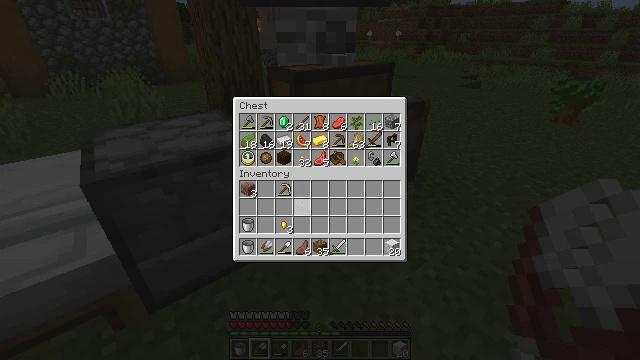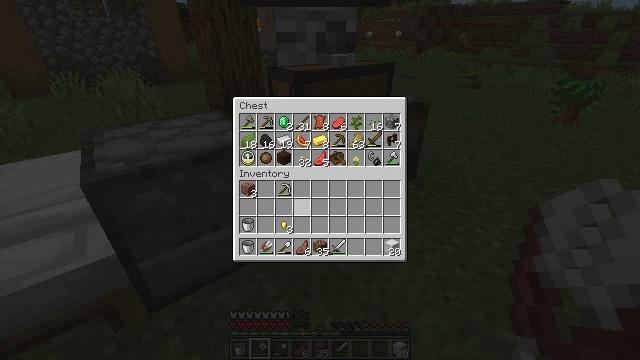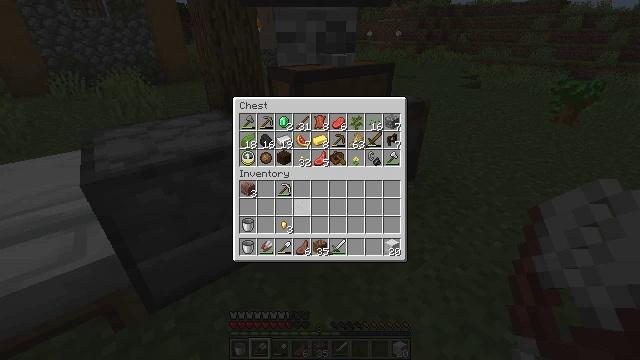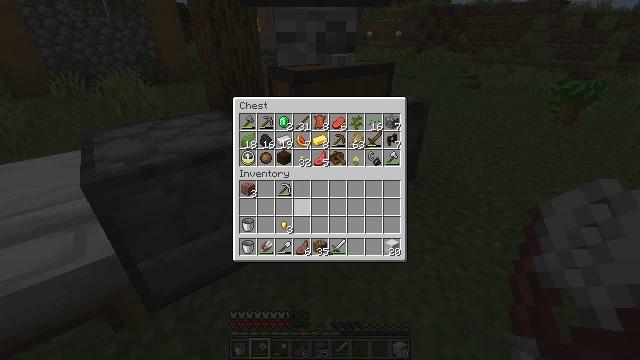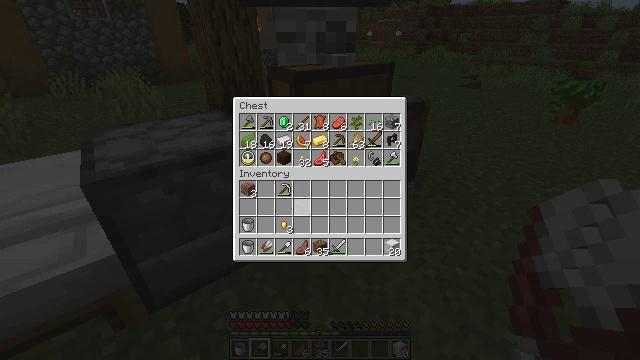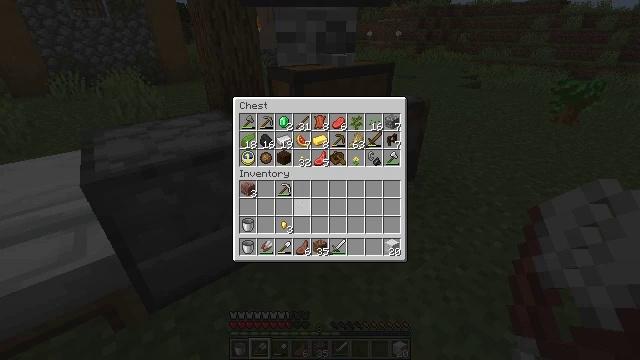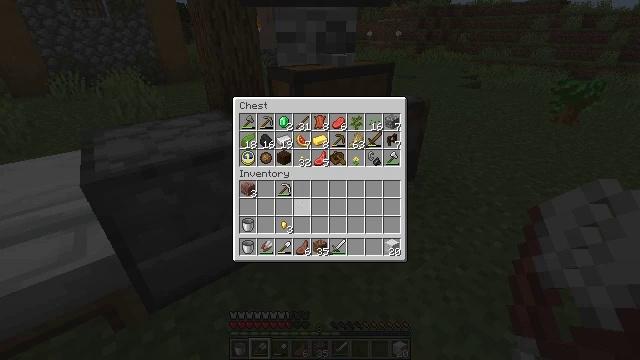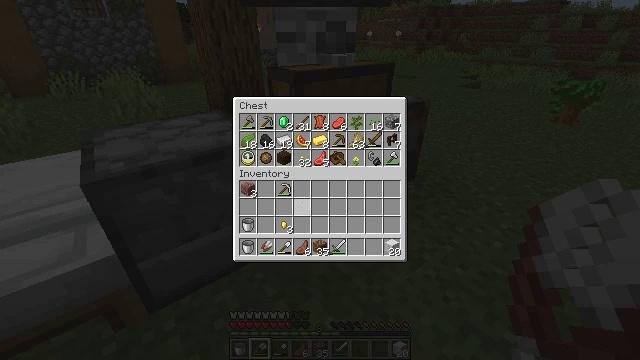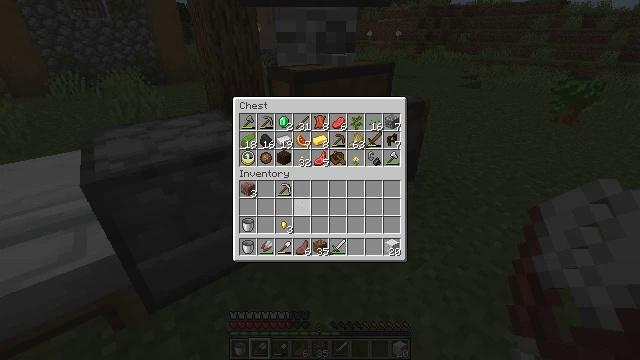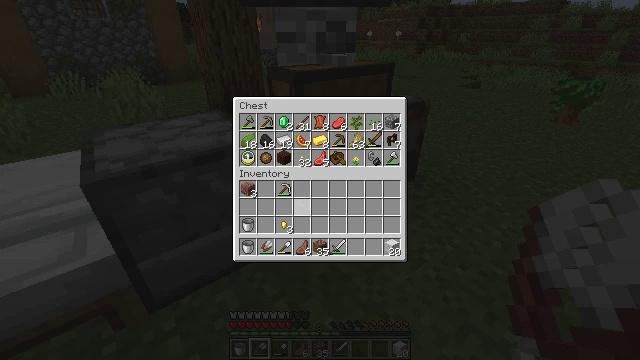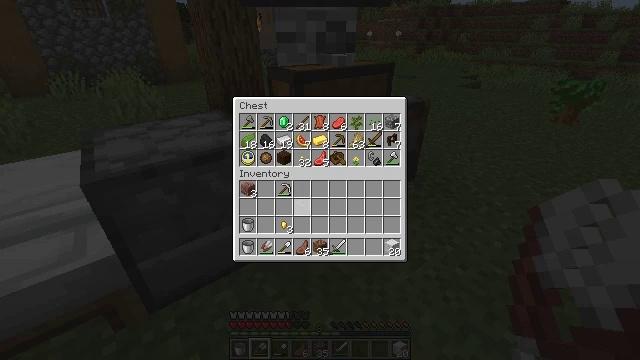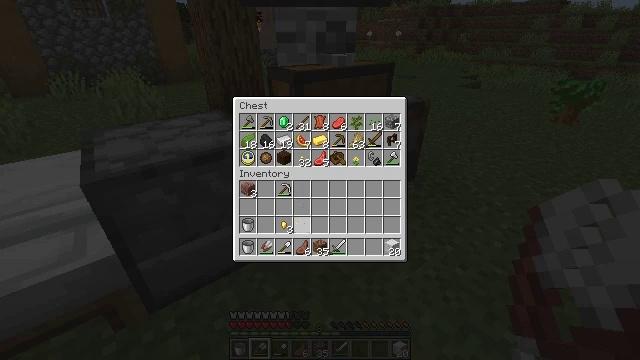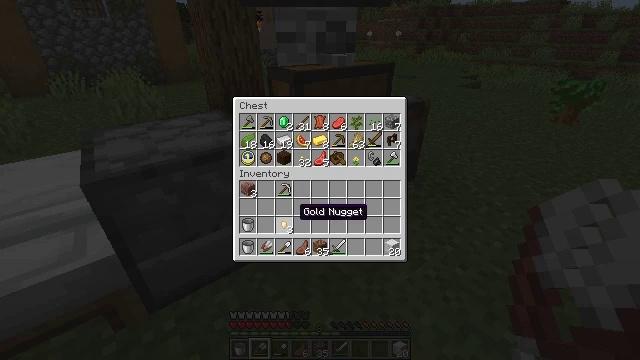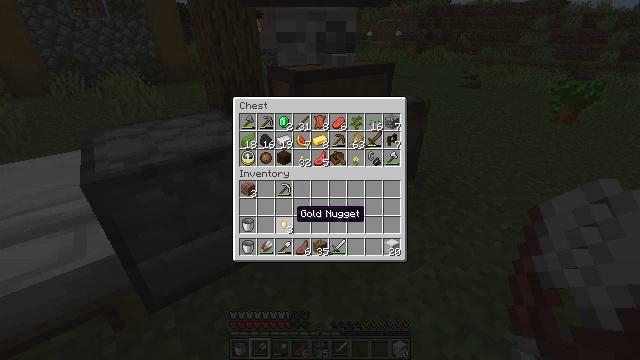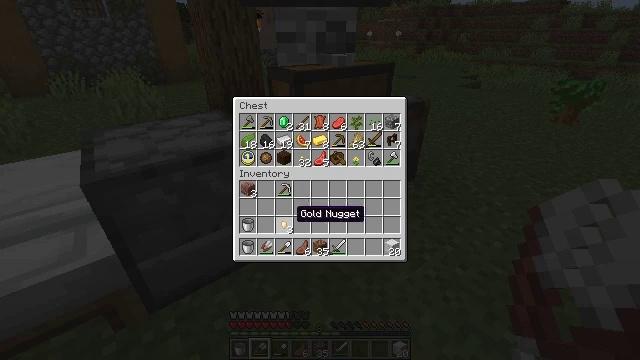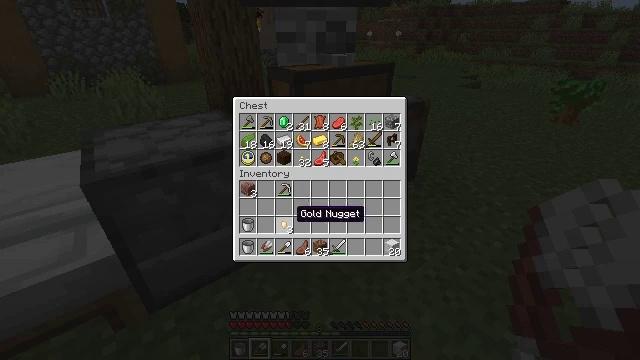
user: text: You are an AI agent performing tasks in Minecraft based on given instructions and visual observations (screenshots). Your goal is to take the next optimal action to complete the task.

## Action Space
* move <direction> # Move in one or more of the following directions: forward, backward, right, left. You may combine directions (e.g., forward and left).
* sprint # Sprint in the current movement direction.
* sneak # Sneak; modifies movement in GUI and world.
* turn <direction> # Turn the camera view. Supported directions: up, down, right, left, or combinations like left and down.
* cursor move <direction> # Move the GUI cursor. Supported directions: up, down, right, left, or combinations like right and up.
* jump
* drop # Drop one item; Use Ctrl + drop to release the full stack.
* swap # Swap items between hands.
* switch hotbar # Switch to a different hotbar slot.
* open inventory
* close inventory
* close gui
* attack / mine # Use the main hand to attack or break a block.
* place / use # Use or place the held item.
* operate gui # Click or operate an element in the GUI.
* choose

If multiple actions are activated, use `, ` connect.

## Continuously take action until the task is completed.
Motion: motion action
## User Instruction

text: Craft some white carpet with wool.
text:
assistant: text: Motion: sneak, turn right, attack / mine
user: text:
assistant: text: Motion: sneak
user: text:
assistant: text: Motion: sneak
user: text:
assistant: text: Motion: sneak
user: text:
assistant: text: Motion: sneak
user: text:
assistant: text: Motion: sneak
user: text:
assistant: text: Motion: sneak
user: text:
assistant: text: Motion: sneak
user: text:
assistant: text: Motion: sneak
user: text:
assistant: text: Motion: sneak
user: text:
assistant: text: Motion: sneak, turn left
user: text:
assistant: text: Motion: sneak
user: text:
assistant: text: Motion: sneak
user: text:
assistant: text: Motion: sneak
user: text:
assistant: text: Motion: sneak, attack / mine
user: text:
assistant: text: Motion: sneak, attack / mine
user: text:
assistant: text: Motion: sneak
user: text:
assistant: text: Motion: sneak, turn up
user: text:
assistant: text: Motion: sneak, turn up
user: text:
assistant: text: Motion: sneak
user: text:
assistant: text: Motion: sneak
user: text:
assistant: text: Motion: sneak
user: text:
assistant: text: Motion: sneak, turn right
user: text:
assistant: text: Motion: sneak, turn right and down
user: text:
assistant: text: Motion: sneak, turn right and down
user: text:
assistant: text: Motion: sneak
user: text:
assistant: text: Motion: sneak
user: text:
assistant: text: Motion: no_op
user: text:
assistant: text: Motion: no_op
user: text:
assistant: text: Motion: no_op